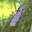
Label: 1